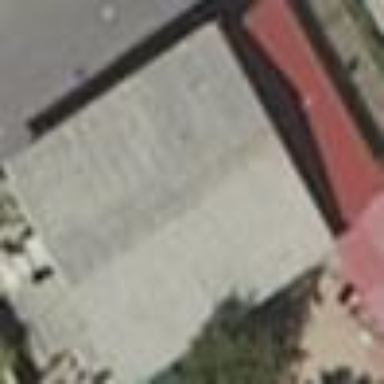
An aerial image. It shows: Shed building.